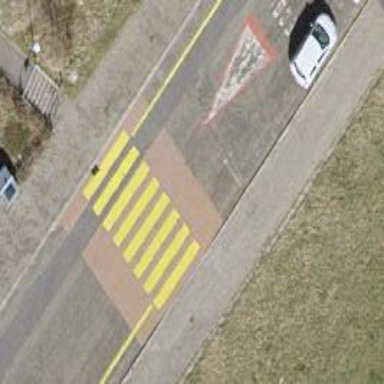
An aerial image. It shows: Zebra crossing on the road.